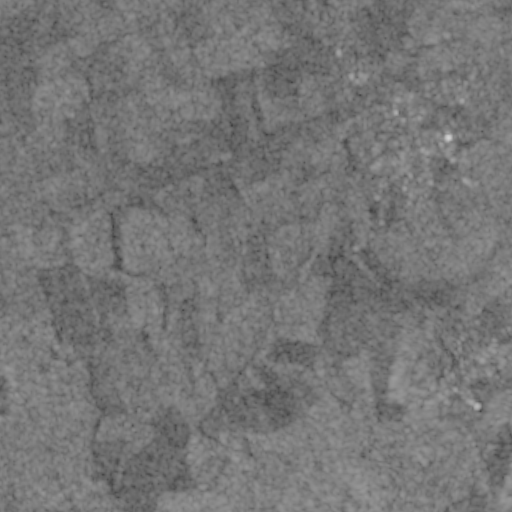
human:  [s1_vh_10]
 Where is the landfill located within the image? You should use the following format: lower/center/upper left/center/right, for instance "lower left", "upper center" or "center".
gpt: The landfill is located in the lower center of the image.
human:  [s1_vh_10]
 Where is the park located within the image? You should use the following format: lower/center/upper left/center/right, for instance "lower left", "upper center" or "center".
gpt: The park is located in the upper right of the image.
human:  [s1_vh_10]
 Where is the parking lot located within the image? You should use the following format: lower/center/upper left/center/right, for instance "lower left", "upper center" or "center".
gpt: The parking lot is located in the right of the image.
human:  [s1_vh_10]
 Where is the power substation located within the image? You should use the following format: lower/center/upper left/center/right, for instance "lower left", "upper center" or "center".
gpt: The power substation is located in the upper right of the image.
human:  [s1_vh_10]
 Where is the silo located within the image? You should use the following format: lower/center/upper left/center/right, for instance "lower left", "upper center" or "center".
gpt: The silo is located in the center right of the image.
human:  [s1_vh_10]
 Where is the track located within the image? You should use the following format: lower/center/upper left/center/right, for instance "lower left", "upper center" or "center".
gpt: The track is located in the center right of the image.
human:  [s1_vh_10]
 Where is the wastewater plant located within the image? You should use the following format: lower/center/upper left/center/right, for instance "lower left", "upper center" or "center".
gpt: The wastewater plant is located in the upper right of the image.
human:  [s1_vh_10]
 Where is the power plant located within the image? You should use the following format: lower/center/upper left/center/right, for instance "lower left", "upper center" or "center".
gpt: There is no power plant in the image.

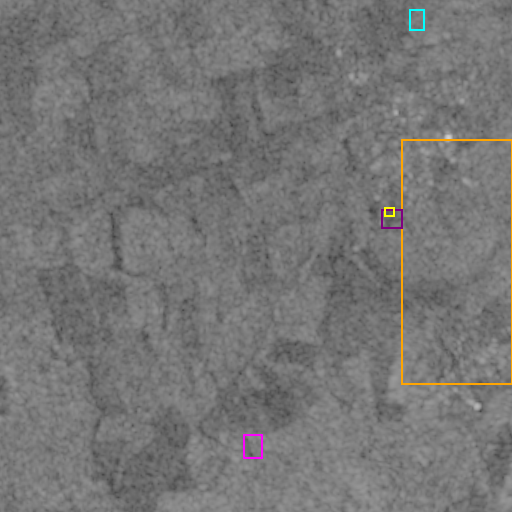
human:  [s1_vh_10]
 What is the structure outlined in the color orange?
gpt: The structure outlined in orange is a crop field.
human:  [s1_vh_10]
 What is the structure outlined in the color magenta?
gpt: The structure outlined in magenta is a landfill.
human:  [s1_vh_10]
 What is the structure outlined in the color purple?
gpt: The structure outlined in purple is a park.
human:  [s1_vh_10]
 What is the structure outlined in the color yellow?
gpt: The structure outlined in yellow is a parking lot.
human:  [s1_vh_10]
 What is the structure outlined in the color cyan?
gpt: The structure outlined in cyan is a wastewater plant.
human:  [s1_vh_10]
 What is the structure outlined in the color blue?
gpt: There is no blue outline.